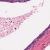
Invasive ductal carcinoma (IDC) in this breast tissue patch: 0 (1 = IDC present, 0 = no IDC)